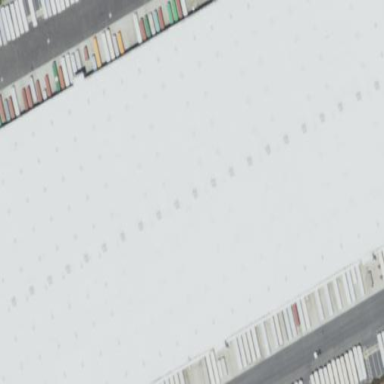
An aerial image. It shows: Warehouse.